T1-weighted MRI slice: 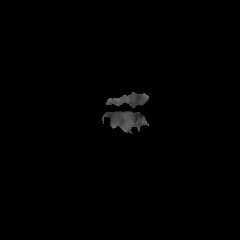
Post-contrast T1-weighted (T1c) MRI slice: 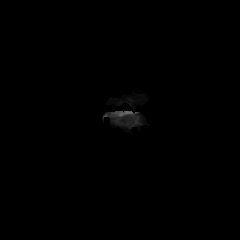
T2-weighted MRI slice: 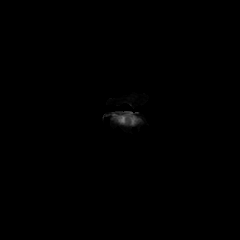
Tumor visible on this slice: no